Question: I have problem with viewpager widget.my application have four tab when i run my application viewpager start from tab four but i want start from tab one.how could change direction of viewpager?is there any thirty-party library?

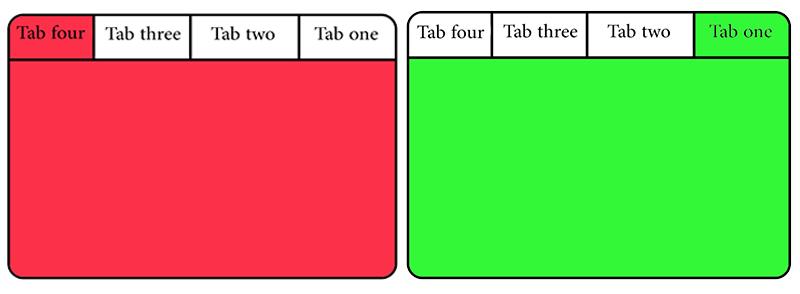
Answer: What do you mean "change the direction"? It'll still be swiping left to go left and right to go right. If you want to have it open to the last tab on launch, then in your 'onCreate()' method, add this:
'''
public void onCreate(Bundle savedInstanceState) {
super.onCreate(sacedInstanceState);
. . .
ViewPager viewPager = . . .; //initialize however you want here
viewPager.setCurrentItem(3);
}
'''